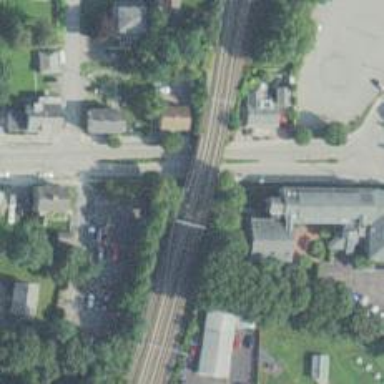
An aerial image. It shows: Bridge over electrified railway with contact line.